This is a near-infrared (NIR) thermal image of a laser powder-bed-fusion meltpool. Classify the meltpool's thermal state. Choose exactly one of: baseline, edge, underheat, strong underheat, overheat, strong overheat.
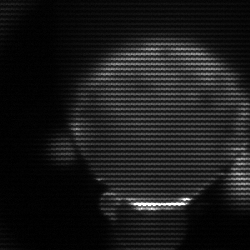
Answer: edge